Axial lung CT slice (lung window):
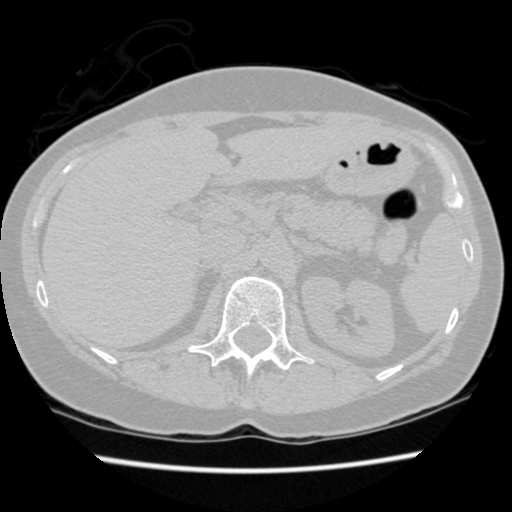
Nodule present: no